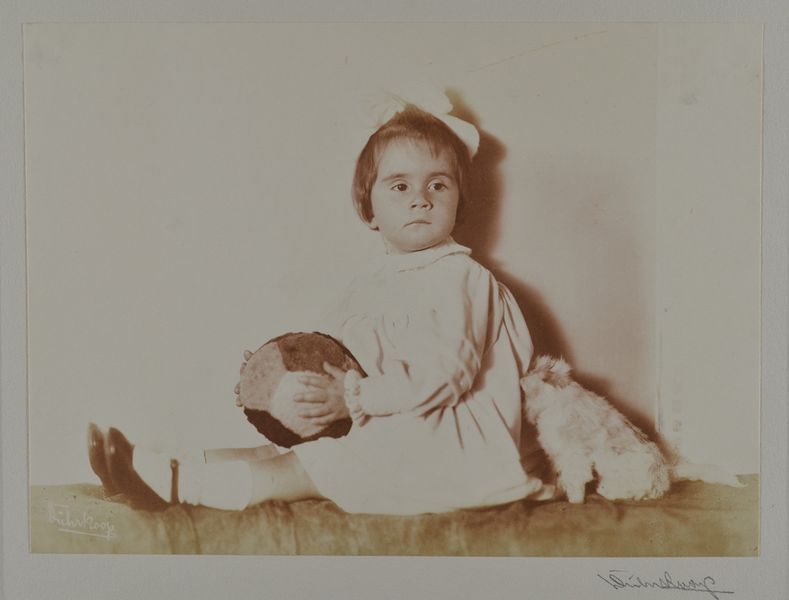
Titel: Renate Scholz
Künstler: Minya Diez-Dührkoop
Standort: Hamburg
Institution: Museum für Kunst und Gewerbe Hamburg
Schlagwörter: ball, silber, portrait, foto, fotografie, photographie, photo, spielzeug, kinderspielzeug, lichtbild, silbergelatine, albumseite, brom, bildwerke, spielwaren, angewandte und bildende kunst, hessische systematik, porträt, mädchen, silbergelatinepapier, bromsilbergelatinepapier, entwicklungspapier, gelatinepapier, schwarzweißpositivverfahren, silbersalzverfahren, schwarzweißfotografie, porträtfotografie, porträtphotographie